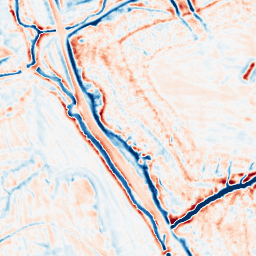
Category: edge_preserving
Decomposition family: bilateral
Decomposition parameters: d: 15
sigma_color: 50
sigma_space: 100
Upsampling method: linear_exact
Upsampling parameters: scale: 2
Upsampling scale: 2